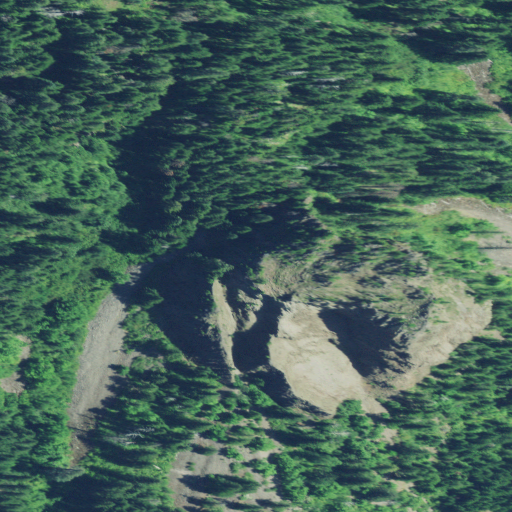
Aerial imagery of mountain in Oregon named Sunshine Rock containing shrub and evergreen forest